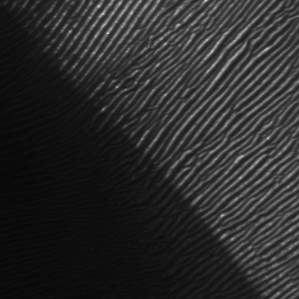
Label: frost